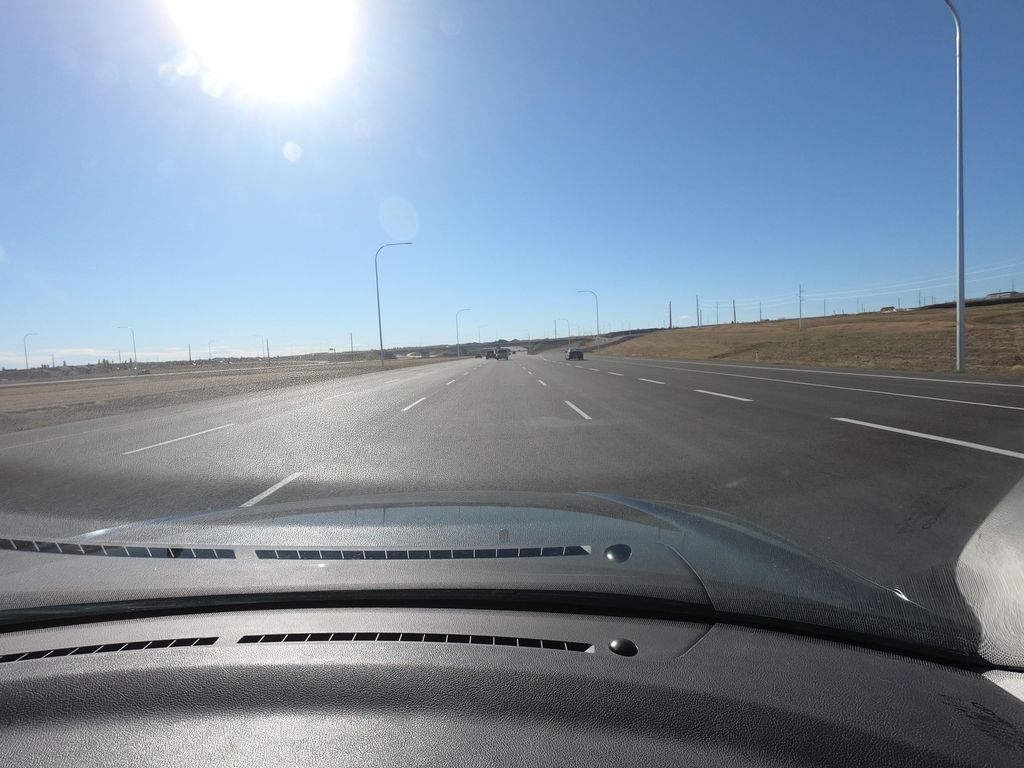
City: calgary